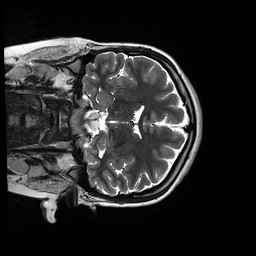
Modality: T2w
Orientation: coronal
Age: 20
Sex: female